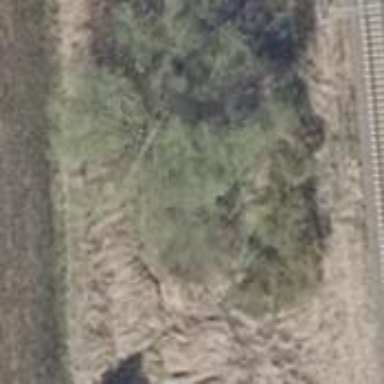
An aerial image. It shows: Patch of scrub vegetation.